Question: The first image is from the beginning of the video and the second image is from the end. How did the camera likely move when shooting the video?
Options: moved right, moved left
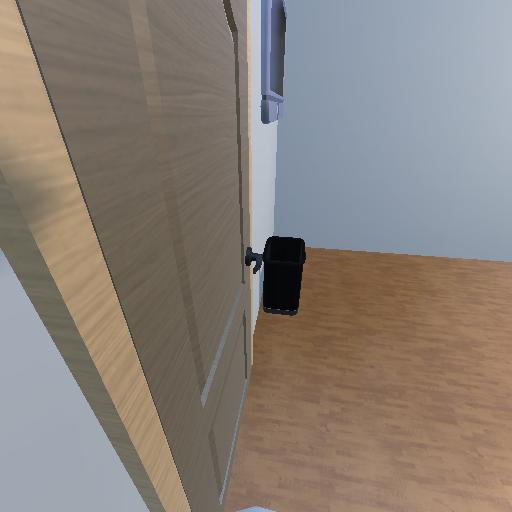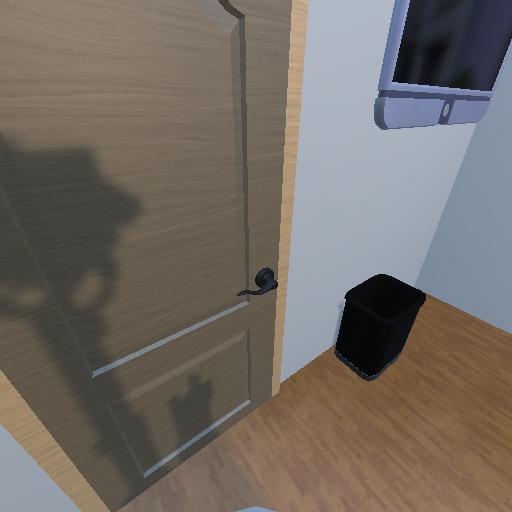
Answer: moved right